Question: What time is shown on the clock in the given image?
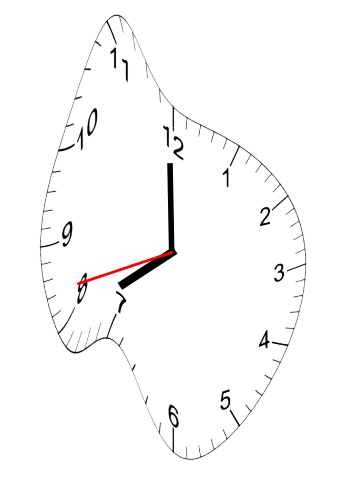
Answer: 07:59:42